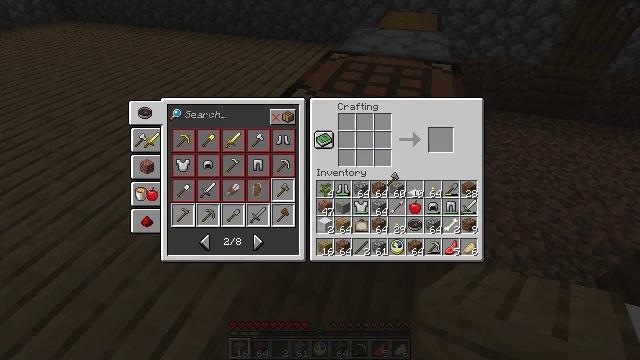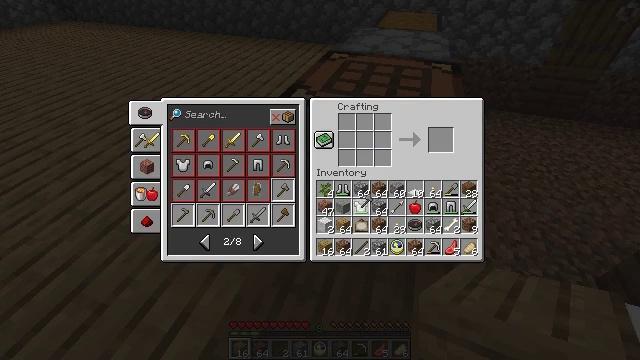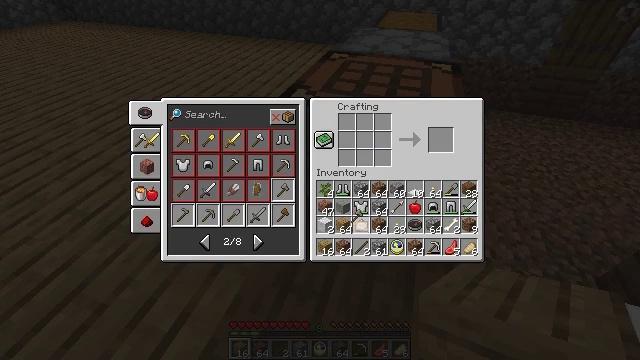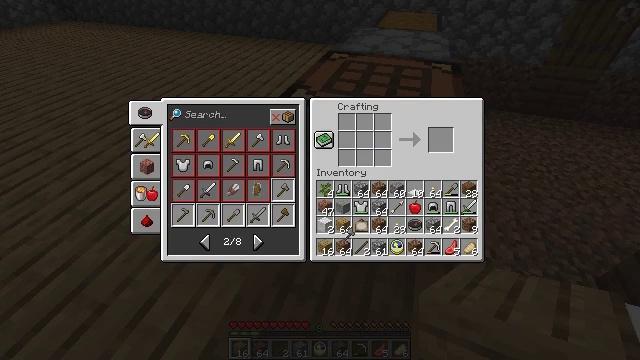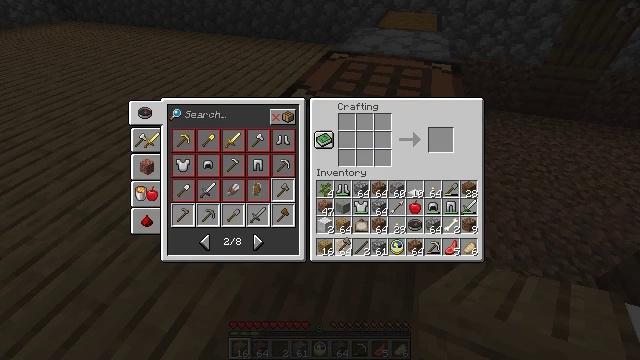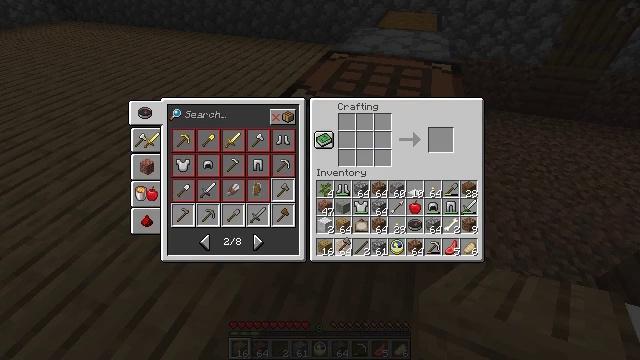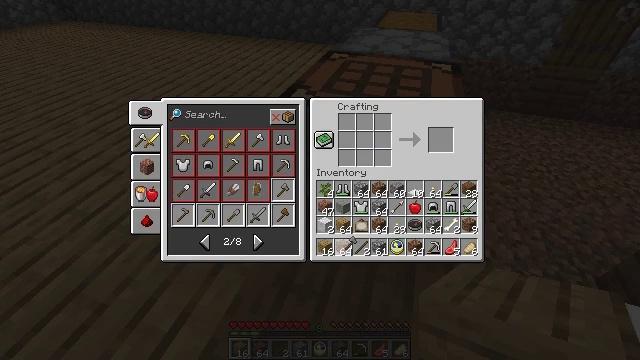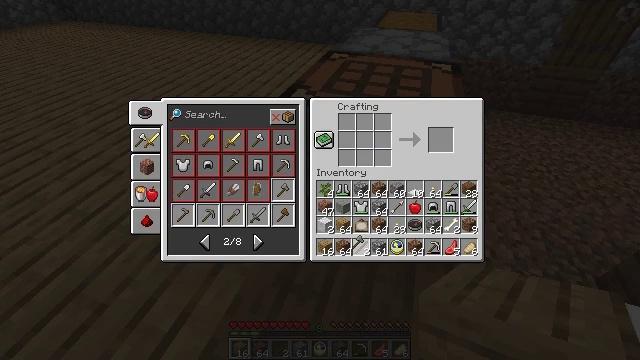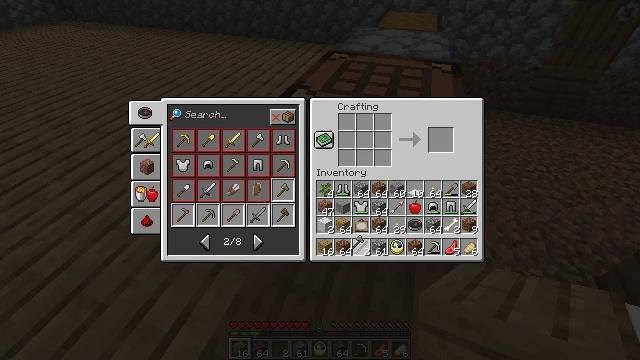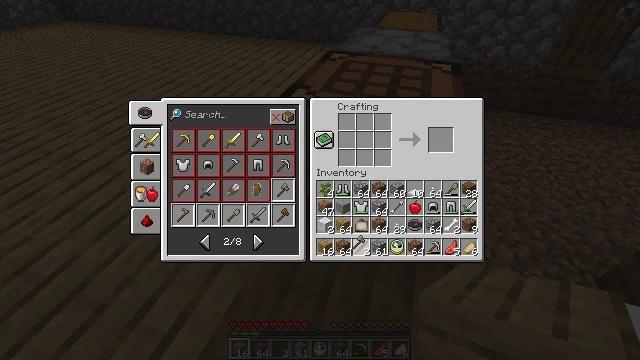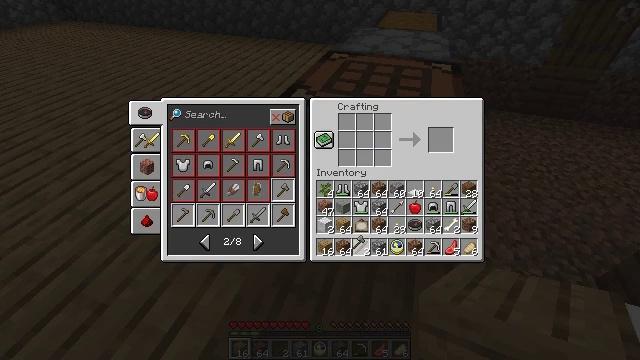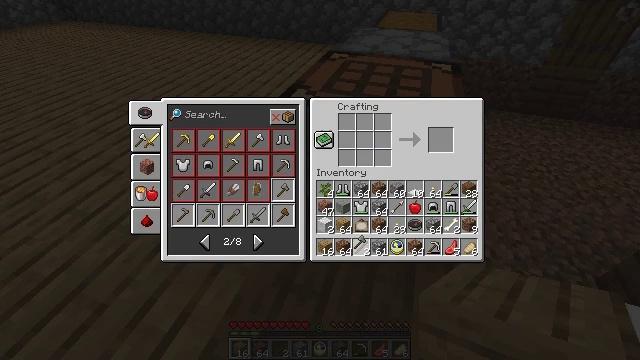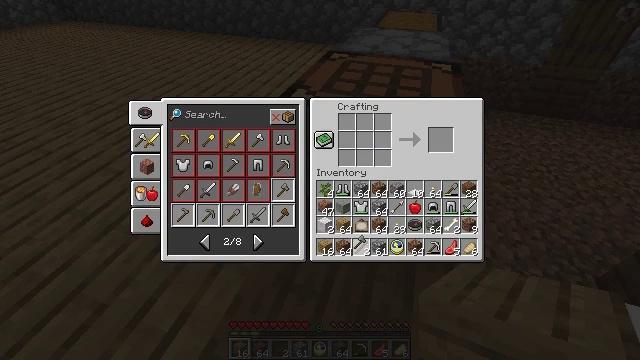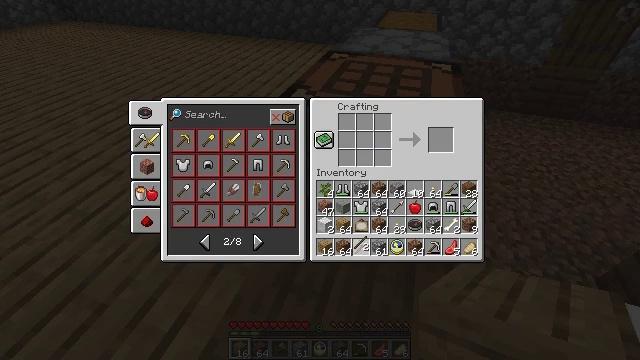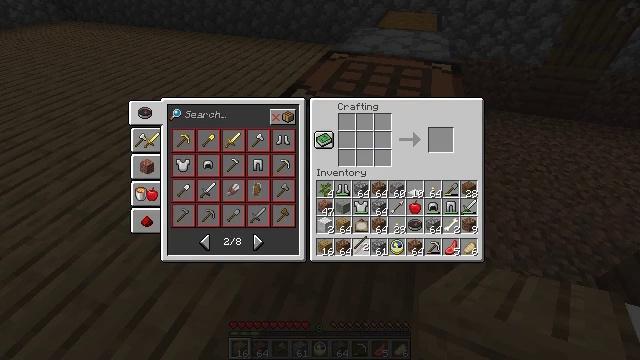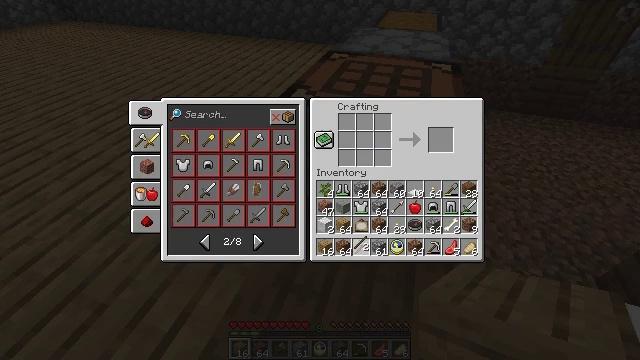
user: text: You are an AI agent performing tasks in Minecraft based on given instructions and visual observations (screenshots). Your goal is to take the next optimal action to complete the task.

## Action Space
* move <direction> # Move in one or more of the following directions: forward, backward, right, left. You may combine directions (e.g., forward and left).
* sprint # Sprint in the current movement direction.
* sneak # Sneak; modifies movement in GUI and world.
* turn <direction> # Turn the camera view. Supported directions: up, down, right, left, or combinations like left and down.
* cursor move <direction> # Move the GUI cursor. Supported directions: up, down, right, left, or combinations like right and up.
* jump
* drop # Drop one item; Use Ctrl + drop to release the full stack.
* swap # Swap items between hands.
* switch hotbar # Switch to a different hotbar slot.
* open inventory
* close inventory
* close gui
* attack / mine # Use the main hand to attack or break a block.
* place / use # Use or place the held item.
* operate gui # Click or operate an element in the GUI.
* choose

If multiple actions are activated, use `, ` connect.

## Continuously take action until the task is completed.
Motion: motion action
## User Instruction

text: Drop a stick.
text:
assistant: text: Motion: cursor move left and down, open gui
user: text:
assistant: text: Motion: cursor move left and down
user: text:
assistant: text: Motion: cursor move left and down
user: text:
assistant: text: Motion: cursor move down
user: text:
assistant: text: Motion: no_op
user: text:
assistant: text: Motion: no_op
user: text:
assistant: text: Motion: cursor move right
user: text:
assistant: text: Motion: no_op
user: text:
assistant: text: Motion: no_op
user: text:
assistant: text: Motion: no_op
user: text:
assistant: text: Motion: operate gui
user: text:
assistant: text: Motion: operate gui
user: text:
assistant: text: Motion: no_op
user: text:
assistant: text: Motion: no_op
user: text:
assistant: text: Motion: no_op
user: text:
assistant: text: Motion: no_op
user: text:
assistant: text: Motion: no_op
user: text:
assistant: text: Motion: no_op
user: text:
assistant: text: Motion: no_op
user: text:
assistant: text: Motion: no_op
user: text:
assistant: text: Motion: no_op
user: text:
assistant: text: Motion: no_op
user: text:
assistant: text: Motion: no_op
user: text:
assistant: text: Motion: no_op
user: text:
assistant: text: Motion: no_op
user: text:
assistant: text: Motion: no_op
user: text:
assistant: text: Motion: cursor move up
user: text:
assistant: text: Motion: no_op
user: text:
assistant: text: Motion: no_op
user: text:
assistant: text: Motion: no_op